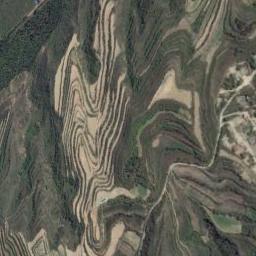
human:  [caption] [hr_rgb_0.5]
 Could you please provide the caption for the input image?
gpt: The green plants are on the terrace .

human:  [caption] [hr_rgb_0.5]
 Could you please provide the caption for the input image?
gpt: Half of the terraces are green and the other half are earthy yellow .

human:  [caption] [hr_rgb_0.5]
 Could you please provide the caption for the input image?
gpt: The bare and green terrace is next to some trees .

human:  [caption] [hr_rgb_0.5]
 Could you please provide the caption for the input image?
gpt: A large layer of brown and green mixed terraces with several winding narrow paths .

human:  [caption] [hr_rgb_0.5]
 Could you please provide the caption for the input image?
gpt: There are many yellow terraces and green ones .